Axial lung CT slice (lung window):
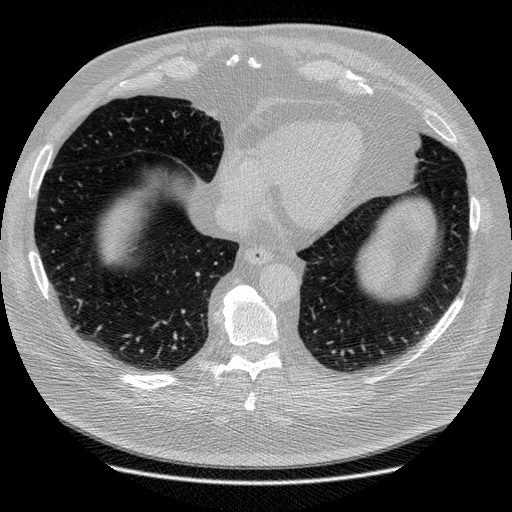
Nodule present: no